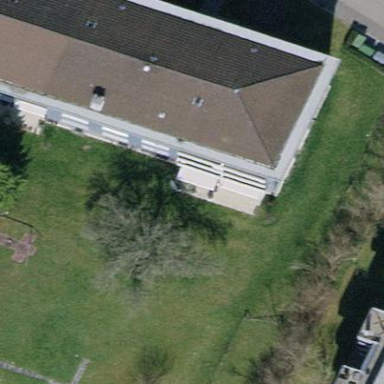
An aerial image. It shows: Apartment building with tile roof.